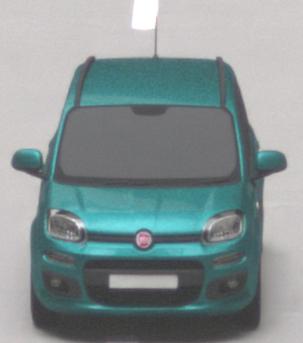
Make: Fiat
Model: Panda 1.2 8V
Detailed model: Panda (312)
Model produced from: 2013/02
Model produced until: 2013/12
Doors: 5
Color: blue
Road condition: dry road
Daytime: midday
Contrast: medium contrast